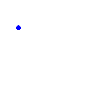
Particle: pion